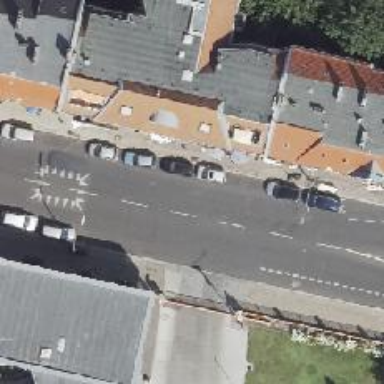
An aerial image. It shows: Traffic monitoring system is in place.